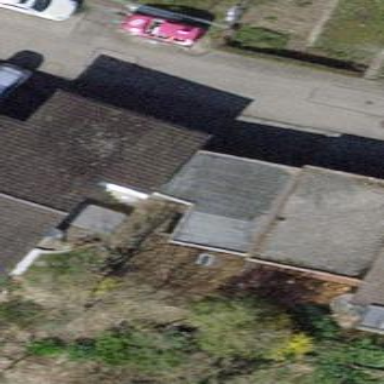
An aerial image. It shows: Garage building.